Question:
I am trying to add a note to my event object. I am getting an error using this code
'''
Note noteToAdd = new Note { State = State.Added, NoteText = note };
Patient patient = context.Patients.Find(patientId);
patient.State = State.Modified;
patient.MobilePatient.State = State.Modified;
patient.MobilePatient.MCalmEvents.Find(e => e.Id == eventid).Note = noteToAdd;
context.ApplyStateChanges();
'''
Is there a better way to do it using Linq To Entity?
The error that I am having is :
> {"Invalid column name 'Note_Id'."}
and the SQl that is being generated is a SELECT instead of INSERT.
Thank you
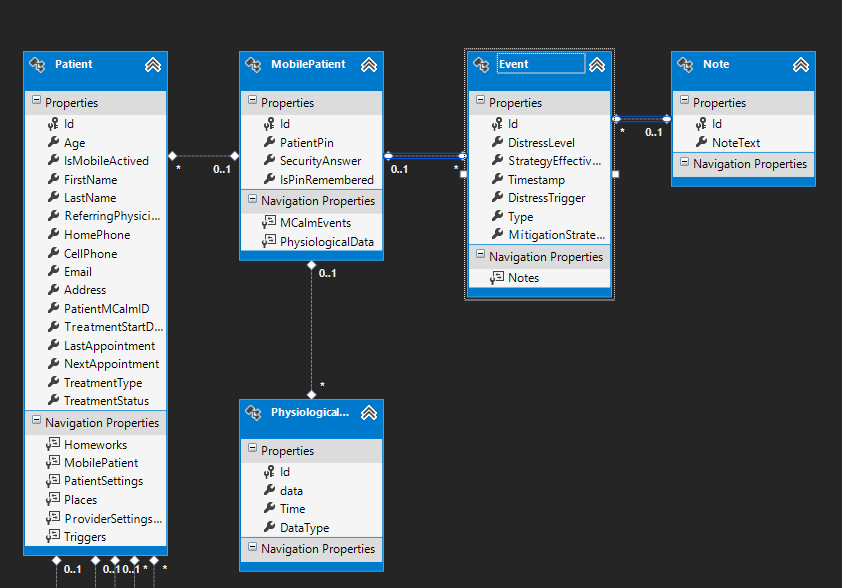
Answer: but your map shows a one-to-many relation between 'Note' and 'Event'...
all of your code remain as they are, but instead of this line :
'''
patient.MobilePatient.MCalmEvents.Find(e => e.Id == eventid).Note = noteToAdd;
'''
replace these lines:
'''
noteToAdd.EventID = oEvent.ID; // replace field names, to exactly what they are;
context.Note.Add(noteToAdd);
var oEvent = patient.MobilePatient.MCalmEvents.Find(e => e.Id == eventid);
oEvent.NoteID = noteToAdd.ID; // replace field names, to exactly what they are;
'''
also i think if you don't write these two:
'''
var oEvent = patient.MobilePatient.MCalmEvents.Find(e => e.Id == eventid);
oEvent.NoteID = noteToAdd.ID; // replace field names, to exactly what they are;
'''
there is not any problem, i'm not sure